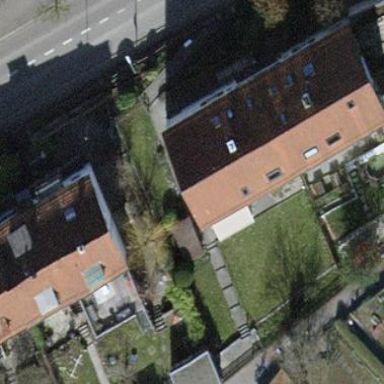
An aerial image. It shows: Building with tiled roof.